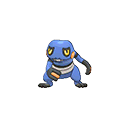
Pok\u00e9mon: croagunk